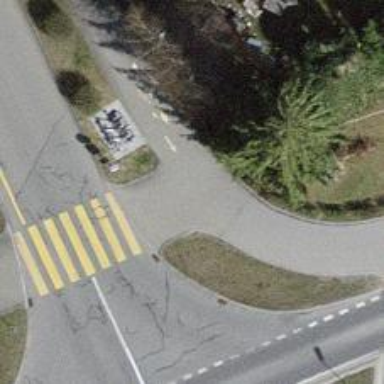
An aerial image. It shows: Pedestrian crossing with zebra markings on the footway.